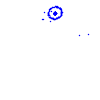
Particle: kaon